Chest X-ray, AP view. Patient: 56 years old, sex M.
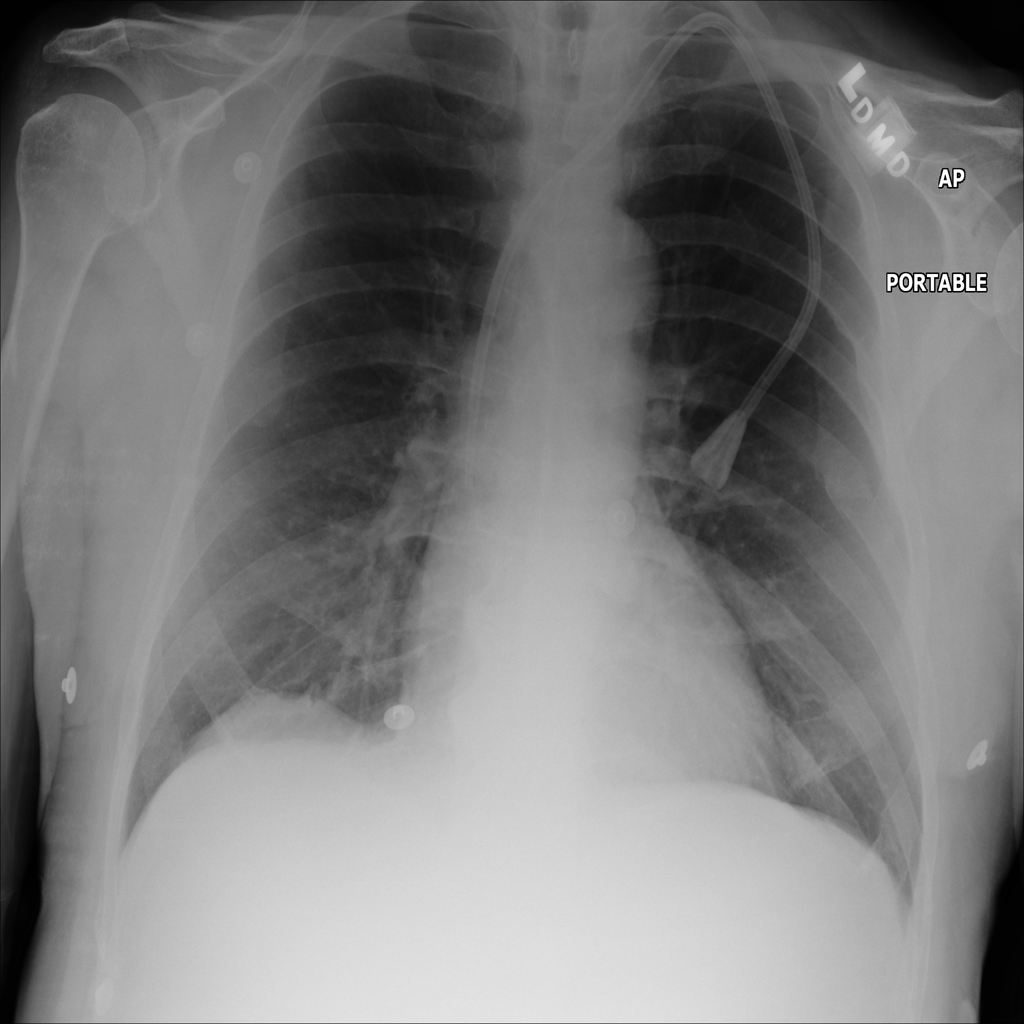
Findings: No Finding